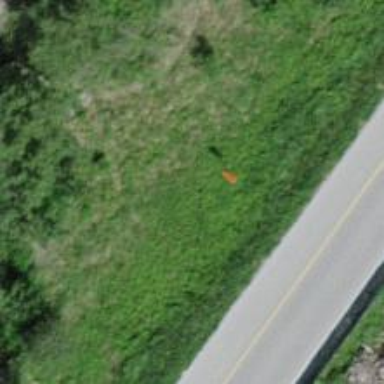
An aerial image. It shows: Pole supporting roof covering pipeline marker.